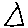
Label: triangle